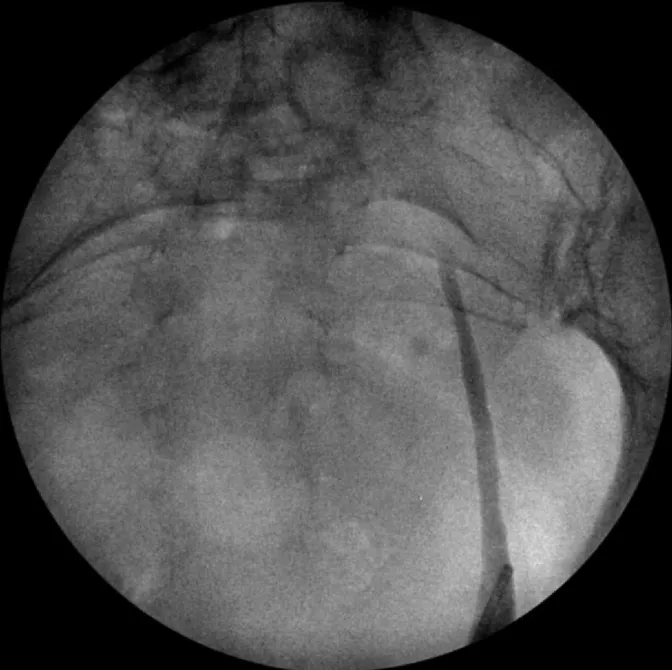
Retrograde pyelogram performed 6 weeks postderoofing of ureterocele illustrating no hydronephrosis or filling defects.
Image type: radiology (x_ray)